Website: bh-photo
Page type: customer-info-address
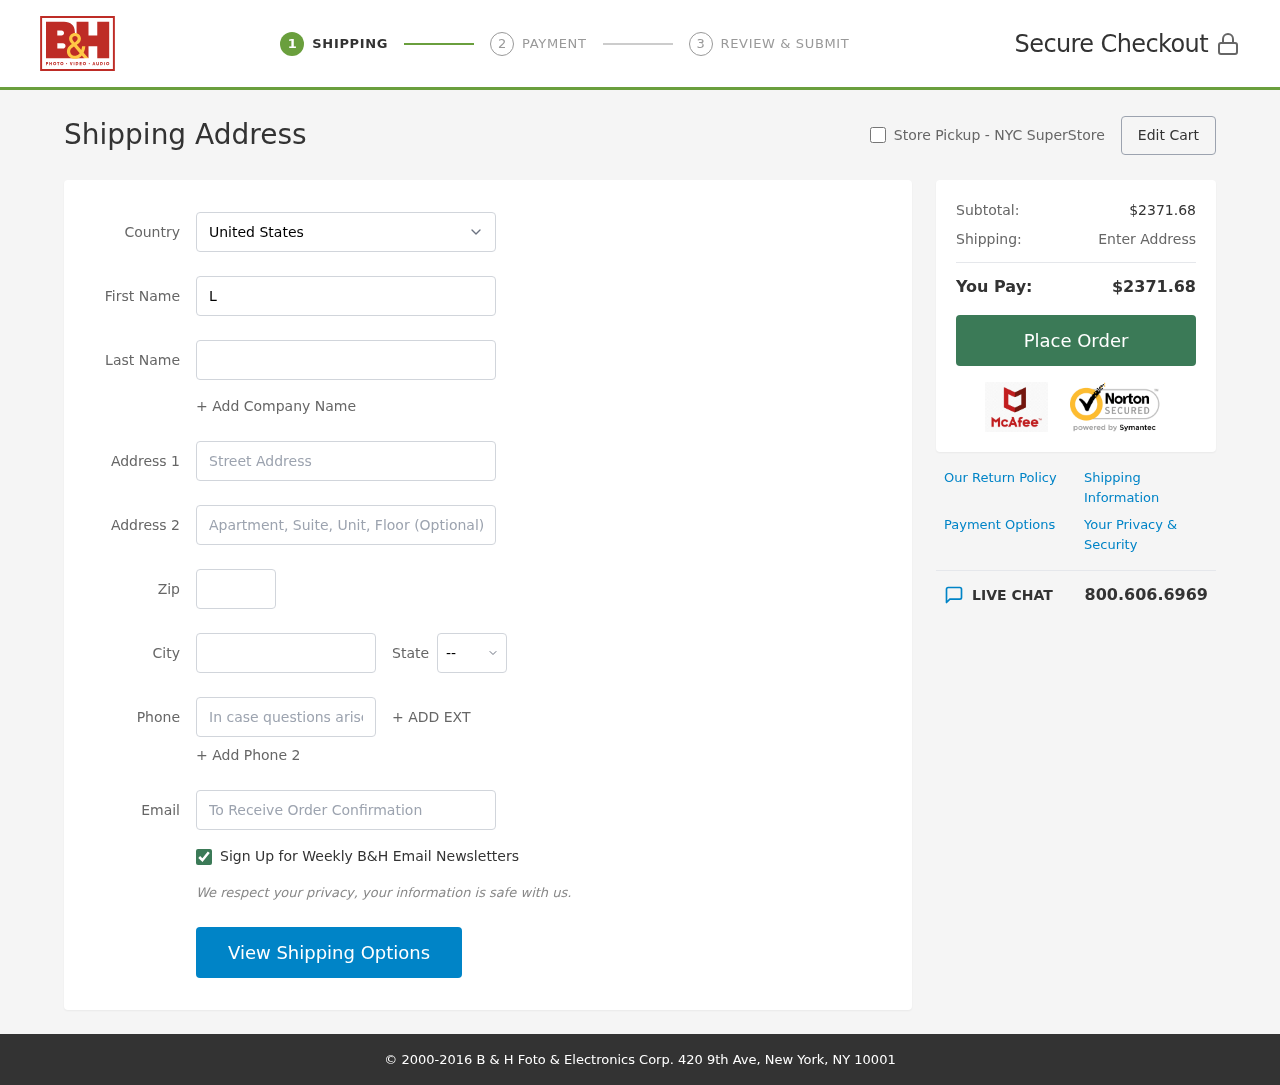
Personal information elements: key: PII_CITY
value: Fernandezberg
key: PII_COUNTRY
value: United States
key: PII_EMAIL
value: lori.lewis@yahoo.com
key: PII_FIRSTNAME
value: Lori
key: PII_LASTNAME
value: Lewis
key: PII_PHONE
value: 6286499133
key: PII_POSTCODE
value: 67933
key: PII_STATE_ABBR
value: KY
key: PII_STREET
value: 89274 Le Estate
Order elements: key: ORDER_SUBTOTAL
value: $2371.68
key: ORDER_TOTAL
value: $2371.68